Question: Below is an arbitrary hand-drawn Intensity profile of a in an image:

The task is to draw the . The profile can be approximated to an arc of a circle or ellipse.
This I am doing for camera calibration. Since I do not have the actual industrial camera, I am trying to simulate the correction needed for calibration.
The question can be rephrased as I want pixel values which will follow a plot similar to the above. I want to do this using program (Preferably using opencv) and not manually enter these values because I have thousands of pixels in the line.
An algorithm/pseudo code will suffice. Also please note that I do not have any actual Intensity profile, otherwise I would have read those values.
?
Suppose you take a picture (assuming complete white) from a Camera, your object being placed on table, and camera just above it in vertical direction. The light coming on the center of the picture vertically downward from the camera will be stronger in intensity as compared to the light reflecting at the edges. You measure pixel values across any line in the Image, you will find intensity curve like shown above. Since I dont have camera for the time being, I want to emulate this situation. How to achieve this?
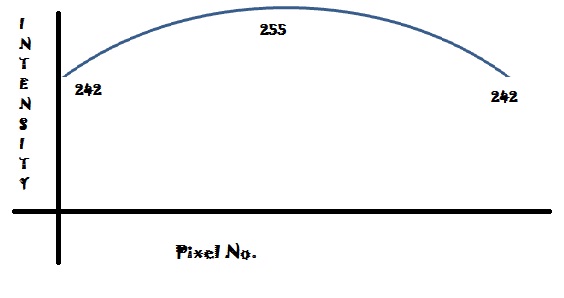
Answer: This is not exactly image processing, rather image generation... but anyways.
Since you want an arc, we still need three points on that arc, lets take the first, middle and last point (key characteristics in my opinion):
'''
N = 100; % number of pixels
x1 = 1;
x2 = floor(N/2);
x3 = N;
y1 = 242;
y2 = 255;
y3 = 242;
'''
and now draw a circle arc that contains these points.
This problem is already discussed here for matlab: <URL>
'''
x21 = x2-x1; y21 = y2-y1;
x31 = x3-x1; y31 = y3-y1;
h21 = x21^2+y21^2; h31 = x31^2+y31^2;
d = 2*(x21*y31-x31*y21);
a = x1+(h21*y31-h31*y21)/d; % circle center x
b = y1-(h21*x31-h31*x21)/d; % circle center y
r = sqrt(h21*h31*((x3-x2)^2+(y3-y2)^2))/abs(d); % circle radius
'''
If you assume the middle value is always larger (and thus it's the upper part of the circle you'll have to plot), you can draw this with:
'''
x = x1:x3;
y = b+sqrt(r^2-(x-a).^ 2);
plot(x,y);
'''
you can adjust the visible window with
'''
xlim([1 N]);
ylim([200 260]);
'''
which gives me the following result: